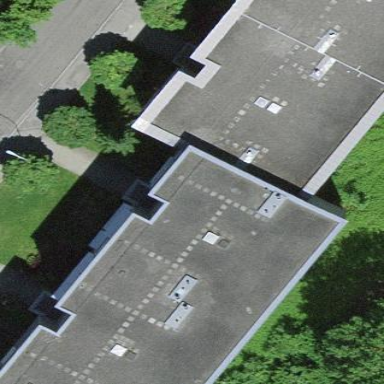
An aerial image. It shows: View of apartment building.